Question: My project is to detect human activity through stored video clips.
I am successfully able to do the following:
1. Get the Motion History Image (MHI) from a video using OpenCV
2. Train and classify the set of images using Matlab
However, I want to use Matlab in order to get the Motion History Image (MHI). Is it possible, and if yes can someone guide me? Thank you.
I have attached a sample Motion History Image (MHI)

I have used the following code for MHI:
<URL>
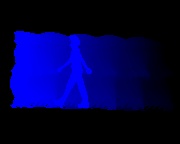
Answer: MHI is just a ways of implementing motion detection (and uses silhouettes as the basis of it).
Let suppose that the silhouette of the most recent object has been created. It also uses a timestamp to identify if the current silhouette is recent or not. The older silhouettes have to be compared with the current silhouette in order to achieve movement detection. Hence, earlier silhouettes are also saved in the image, with an earlier timestamp.
MHI describes the changes of some moving objects over the image sequence. Basically, you should only maintain an image where every pixel encodes a time information - whether the silhouette is recent or not or where the movement occurs at a given time.
Therefore the implementation of MHI is very simple e.g.:
'''
function MHI = MHI(fg)
% Initialize the output, MHI a.k.a. H(x,y,t,T)
MHI = fg;
% Define MHI parameter T
T = 15; % # of frames being considered; maximal value of MHI.
% Load the first frame
frame1 = fg{1};
% Get dimensions of the frames
[y_max x_max] = size(frame1);
% Compute H(x,y,1,T) (the first MHI)
MHI{1} = fg{1} .* T;
% Start global loop for each frame
for frameIndex = 2:length(fg)
%Load current frame from image cell
frame = fg{frameIndex};
% Begin looping through each point
for y = 1:y_max
for x = 1:x_max
if (frame(y,x) == 255)
MHI{frameIndex}(y,x) = T;
else
if (MHI{frameIndex-1}(y,x) > 1)
MHI{frameIndex}(y,x) = MHI{frameIndex-1}(y,x) - 1;
else
MHI{frameIndex}(y,x) = 0;
end
end
end
end
end
'''
Code from: <URL>
---
Try to draw it as follows:
'''
% showMHI.m
% Input frame number and motion history vector to display normalized MHI
% at the specified frame.
function showMHI(n, motion_history)
frameDisp = motion_history{n};
frameDisp = double(frameDisp);
frameDisp = frameDisp ./ 15;
figure, imshow(frameDisp)
title('MHI Image');
'''